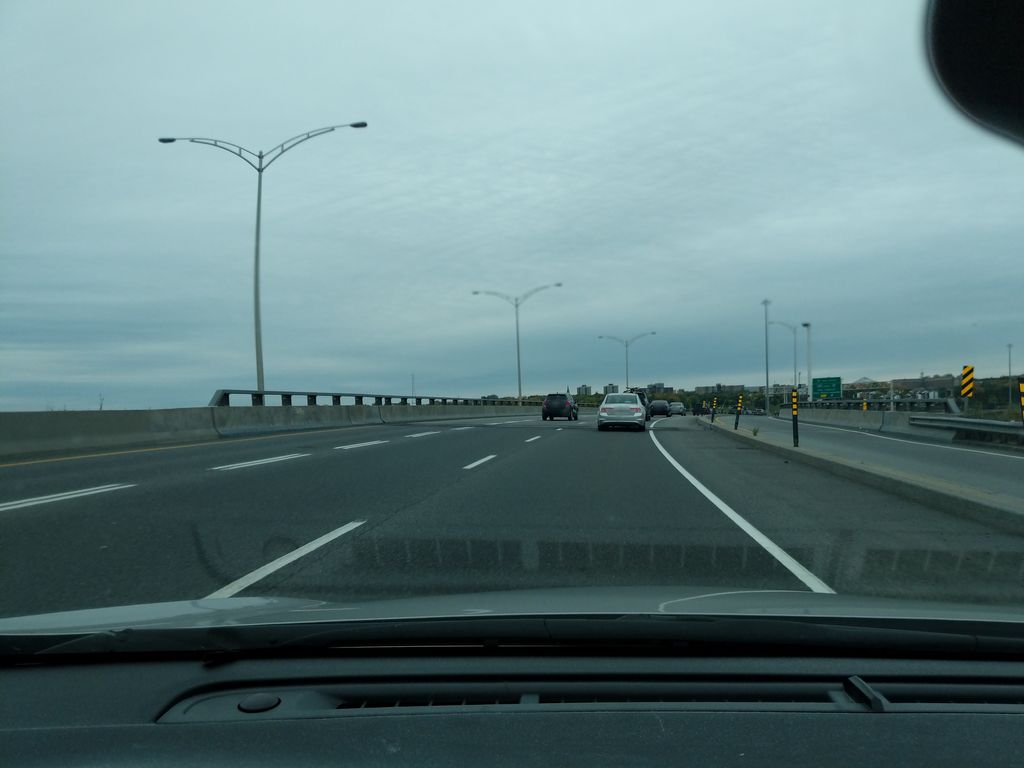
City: quebec_city